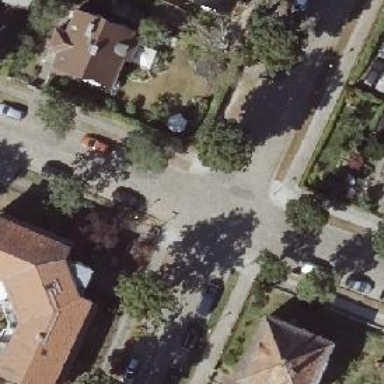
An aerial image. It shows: Residential road with separate sidewalks on both sides.